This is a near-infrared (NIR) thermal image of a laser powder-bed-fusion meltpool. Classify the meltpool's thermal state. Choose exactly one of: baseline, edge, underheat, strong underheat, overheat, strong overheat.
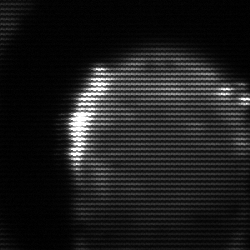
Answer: baseline